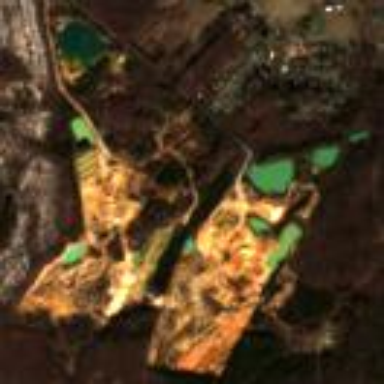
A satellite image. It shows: Quarry area that is man-made.